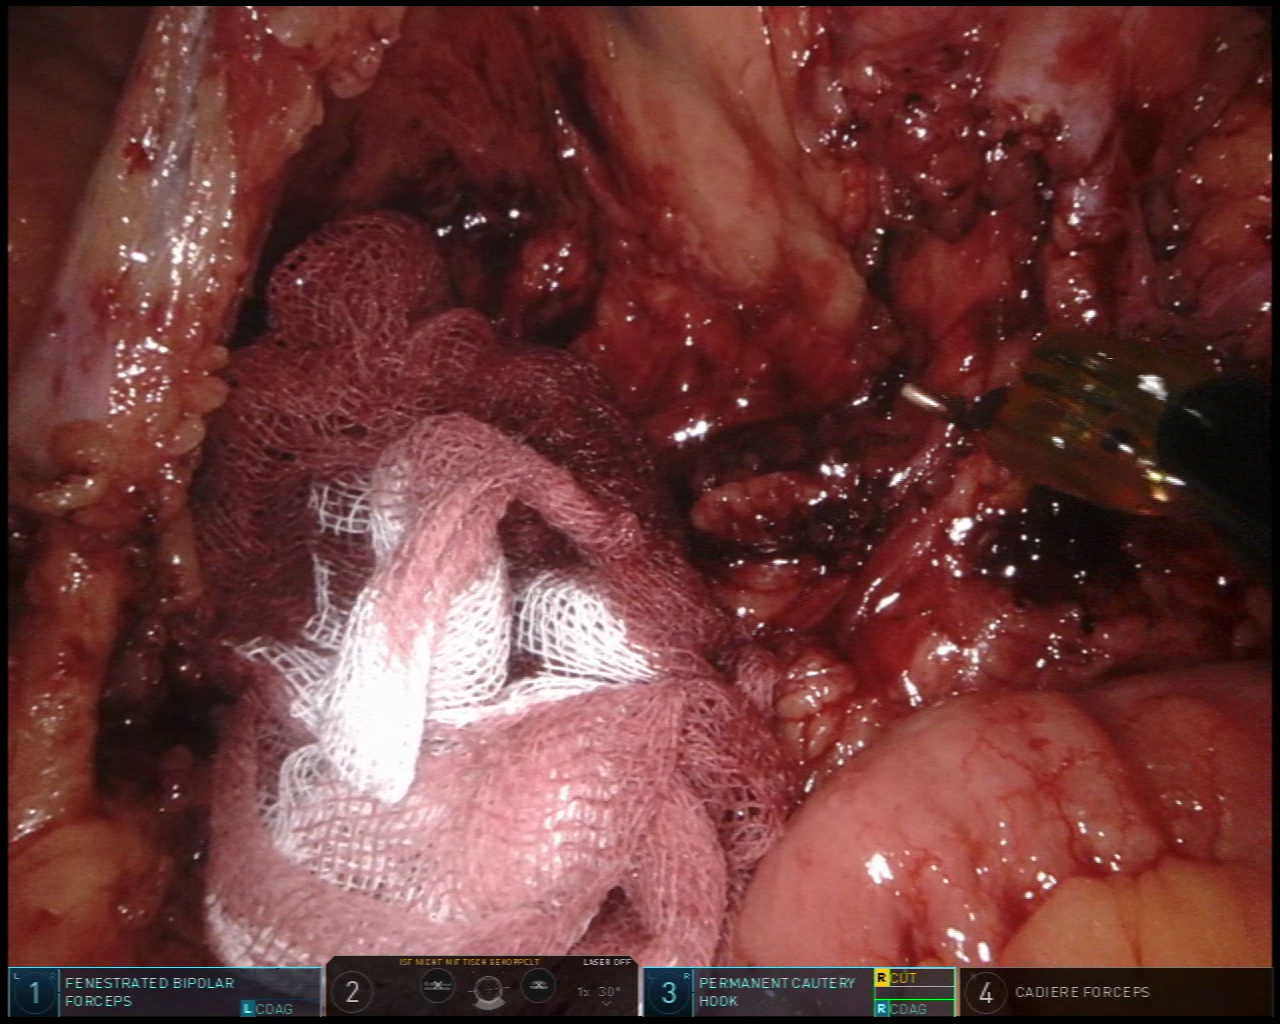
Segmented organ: intestinal_veins
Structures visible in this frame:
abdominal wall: no
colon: no
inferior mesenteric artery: no
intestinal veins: yes
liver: no
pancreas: no
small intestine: yes
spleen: no
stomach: no
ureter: no
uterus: no
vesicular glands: no